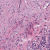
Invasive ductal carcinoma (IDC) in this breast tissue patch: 1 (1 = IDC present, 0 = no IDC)